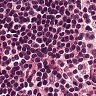
Metastatic tissue present: no